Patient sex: M
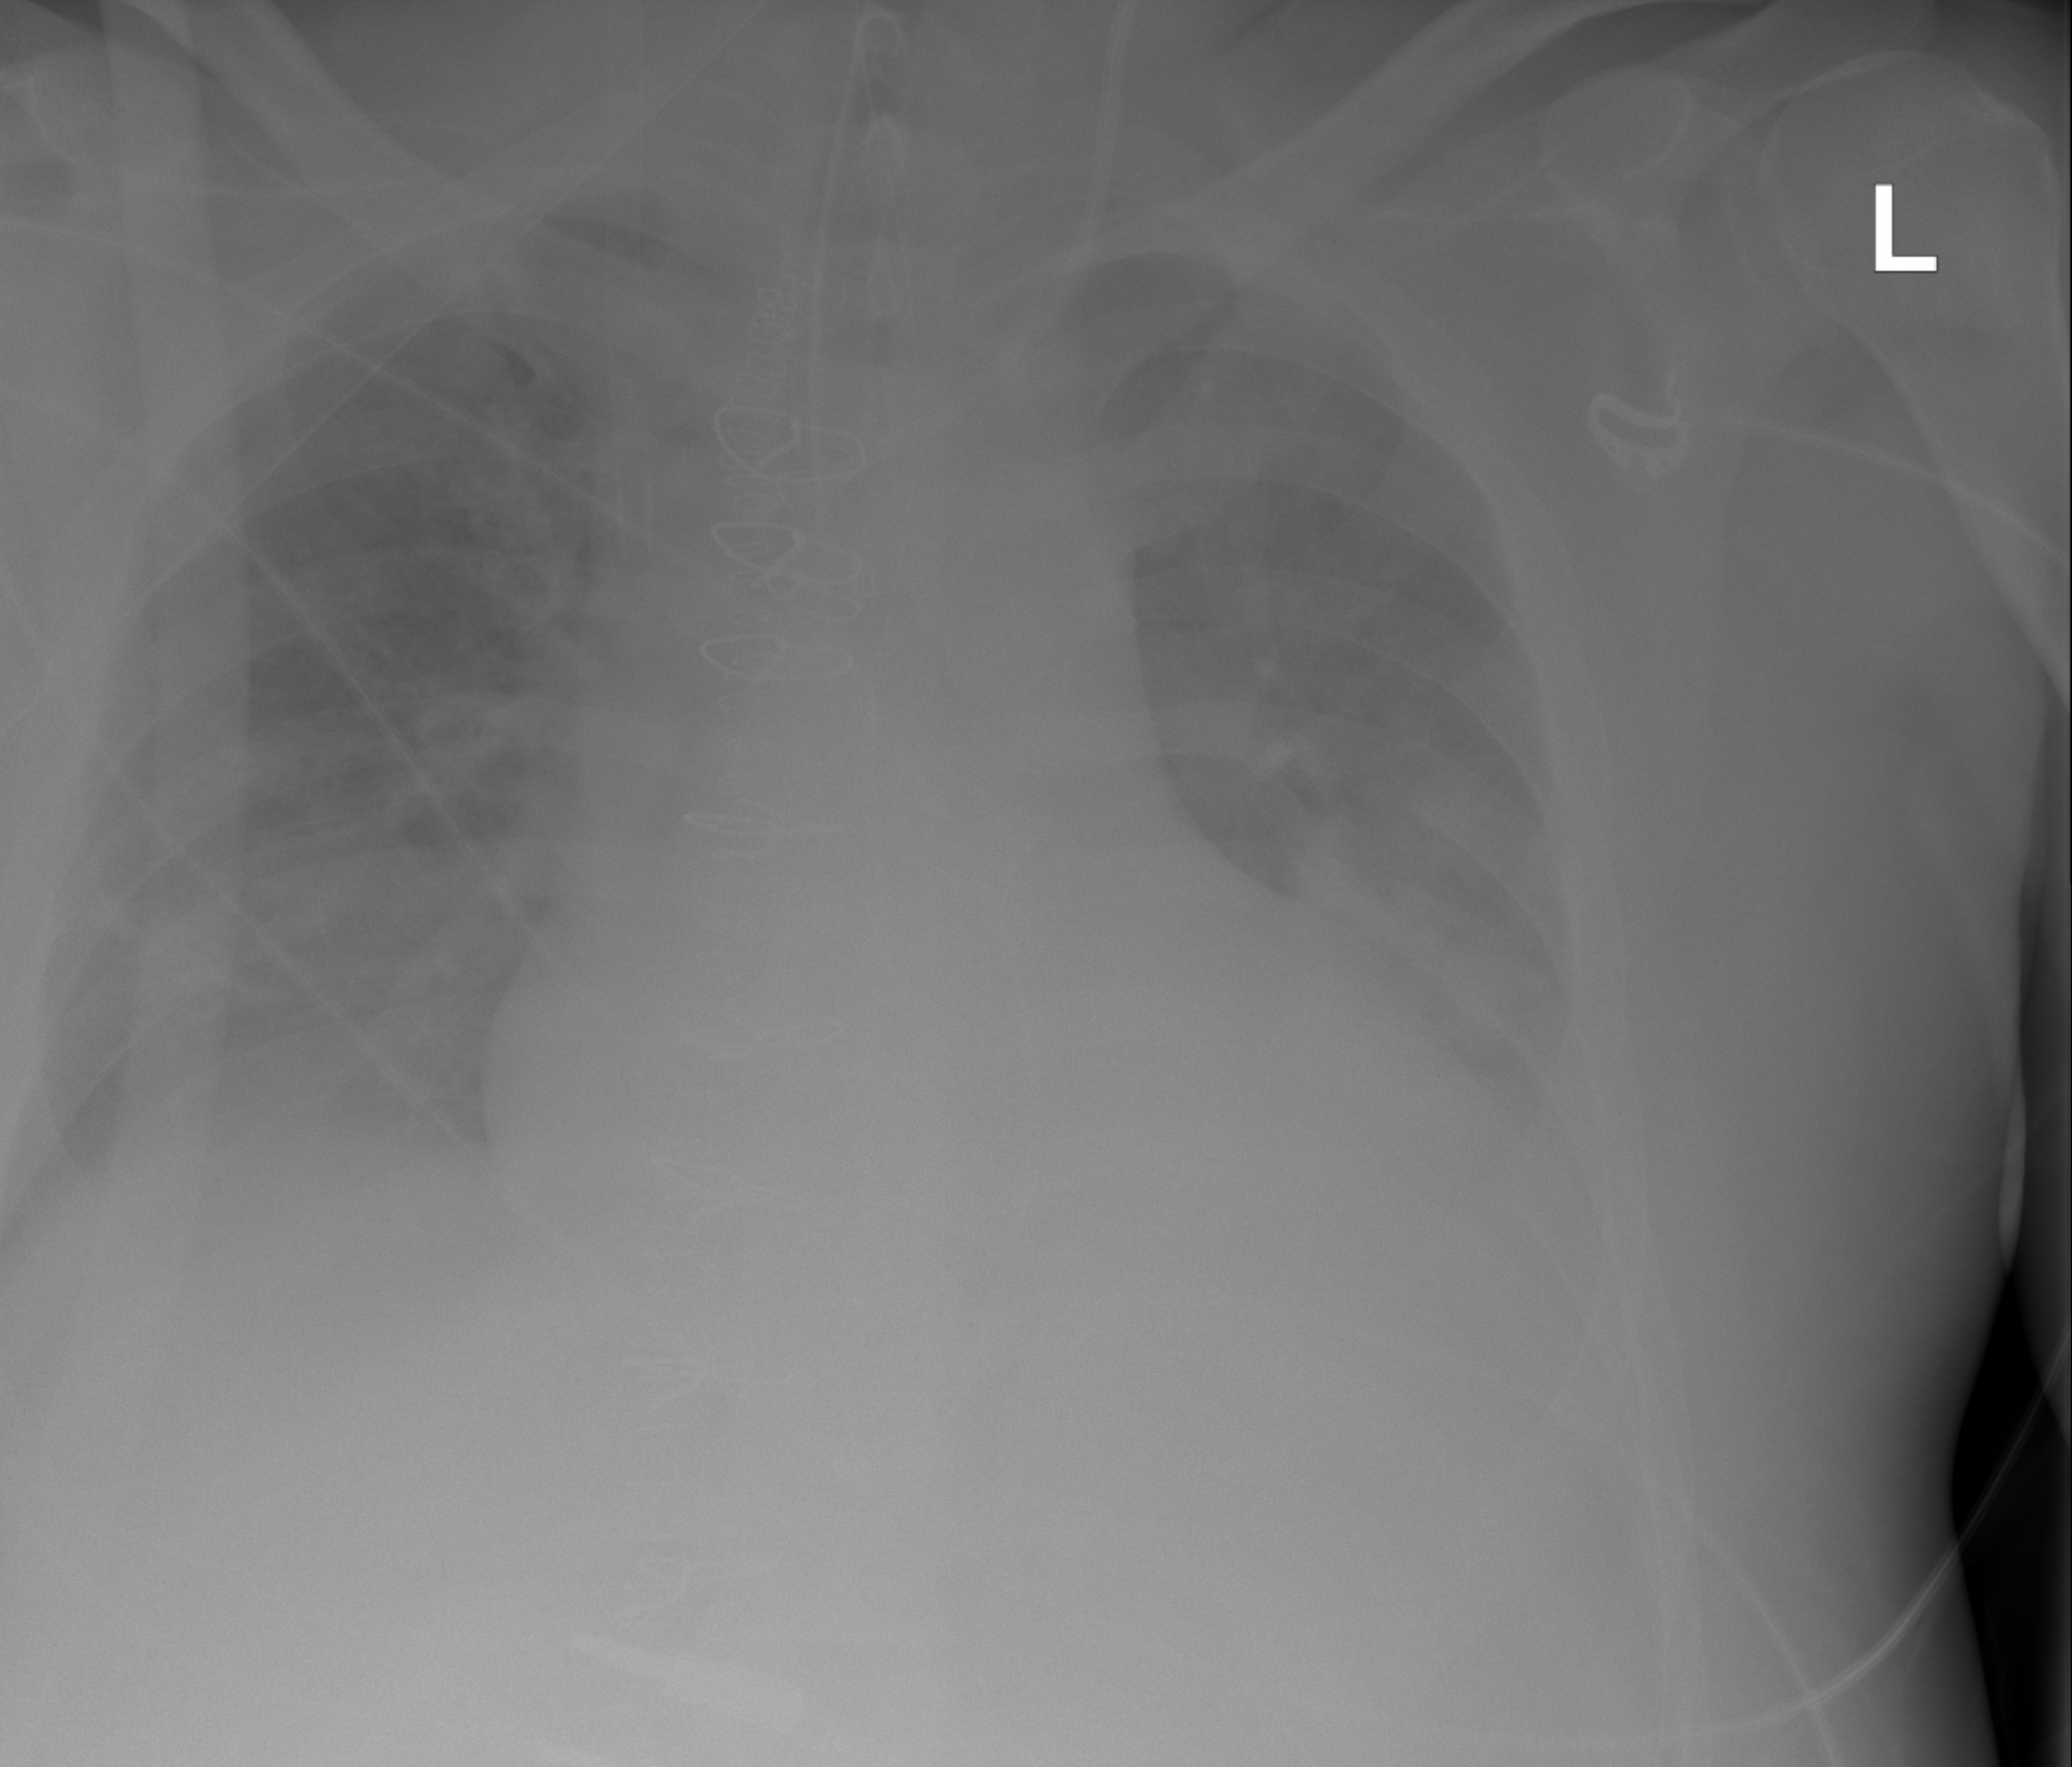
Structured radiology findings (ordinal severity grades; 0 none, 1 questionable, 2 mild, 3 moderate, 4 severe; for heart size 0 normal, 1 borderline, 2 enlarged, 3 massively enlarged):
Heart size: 2
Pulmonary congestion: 2
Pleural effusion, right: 2
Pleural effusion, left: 2
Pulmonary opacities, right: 1
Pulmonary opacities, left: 2
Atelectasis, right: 2
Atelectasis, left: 2